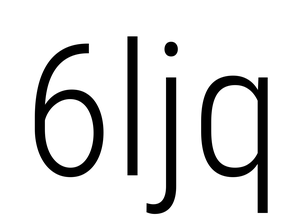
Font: Roboto_Condensed_Light